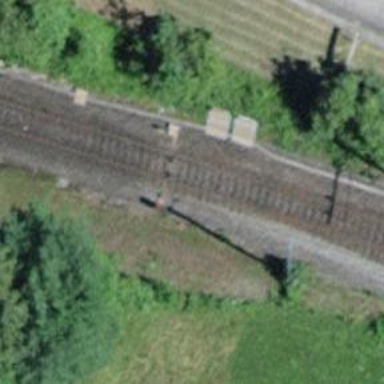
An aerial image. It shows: Railway track with contact lines for electrification.